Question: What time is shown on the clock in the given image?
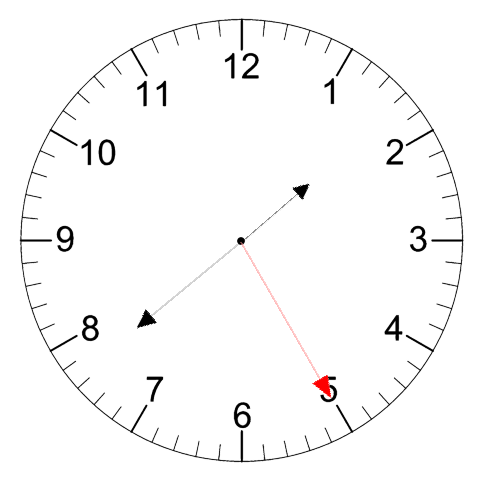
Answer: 01:38:25